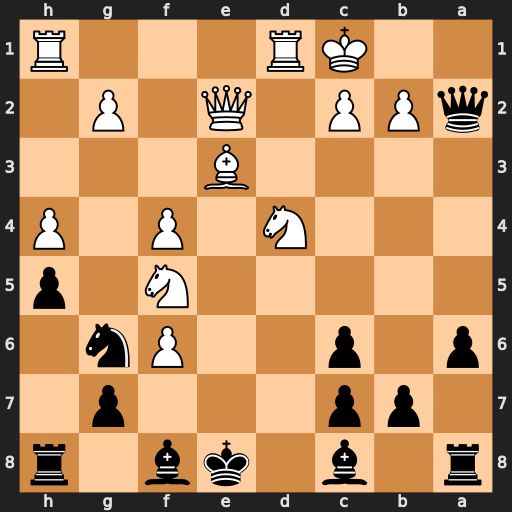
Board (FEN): r1b1kb1r/1pp3p1/p1p2Pn1/5N1p/3N1P1P/4B3/qPP1Q1P1/2KR3R
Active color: b
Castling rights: kq
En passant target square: -
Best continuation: Bxf5 Nxf5 Qa1+